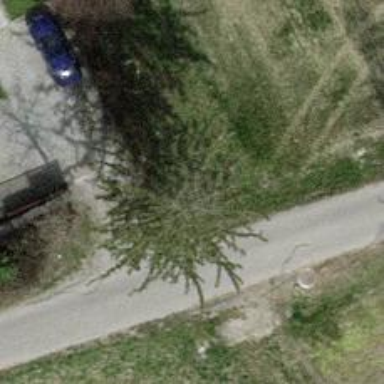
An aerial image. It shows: Evergreen needle-leaved tree.